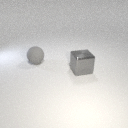
large gray metal cube to the right of large gray rubber sphere